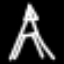
Label: The Eiffel Tower